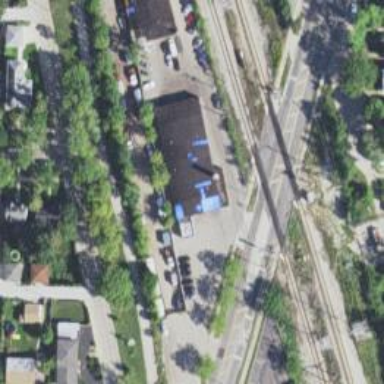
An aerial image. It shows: Railway crossing.